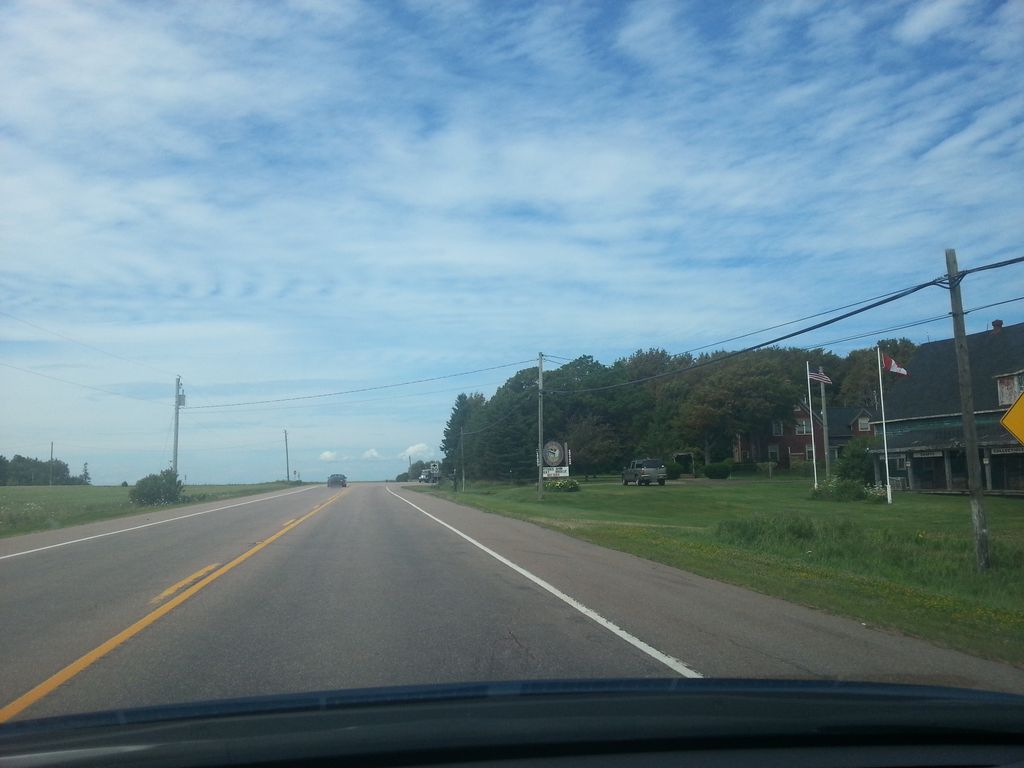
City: charlottetown